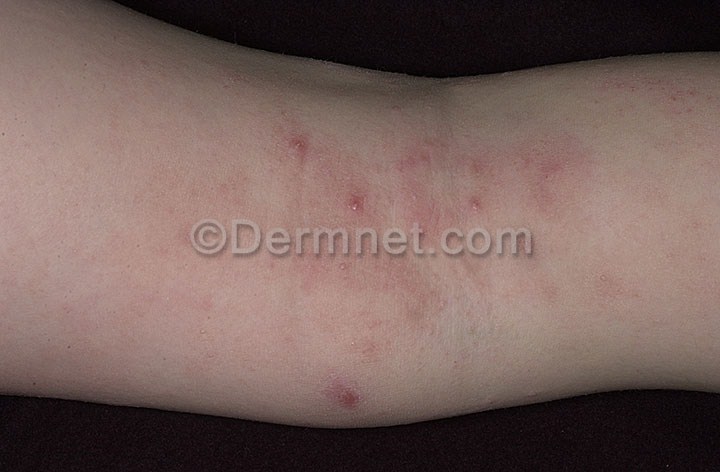
Disease: Atopic Dermatitis Photos